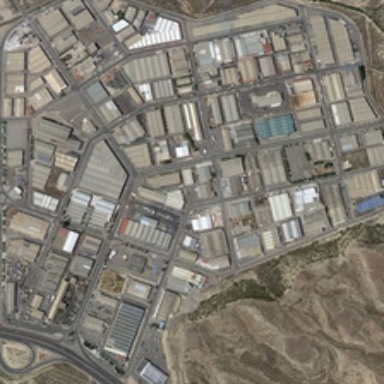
Many buildings and bareland are in an industrial area .